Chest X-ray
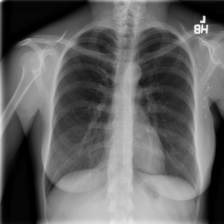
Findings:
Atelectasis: negative
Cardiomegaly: negative
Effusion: negative
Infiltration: negative
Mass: negative
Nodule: negative
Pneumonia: negative
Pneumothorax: negative
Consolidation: negative
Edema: negative
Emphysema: negative
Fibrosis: negative
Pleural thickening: negative
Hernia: negative